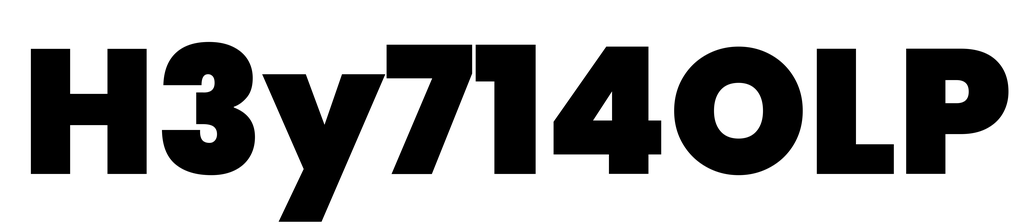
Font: Poppins-Black